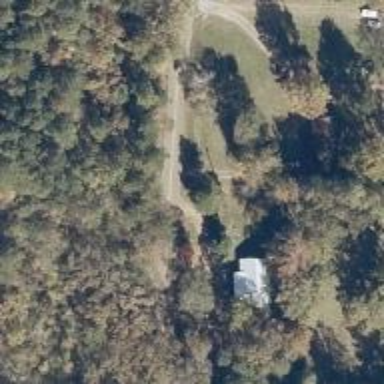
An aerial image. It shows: Driveway.